Question: This might be a stupid question, I have just a little confusion on the suffix '.svc' on ODATA service, since most of examples I see always have suffix '.svc' at root URL, example:
<URL>
Or even on <URL> example:

When building ODATA on ASP.NET Web Api, I see that the suffix '.svc' is not actually mandatory, we can add it if we want on routing config.
So what is the purpose to add suffix '.svc' to the root URL in order to build ODATA service or it's just the convention to specify that this is ODATA ?
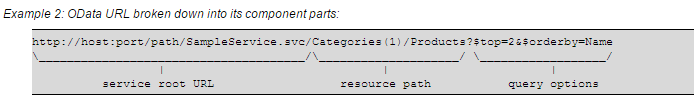
Answer: The '.svc' extension was used by WCF Services as the Service-Document and the entry point of the service. Since Web-API uses routing, you do not have (and need) this svc-file. You can however simulate one if you like to, but it is not good practice.
In fact the '.svc' ending was one thing that most of the former WCF developers try to hide, because it was not useful and very confusing. It is better to prefix RESTfull service with something like '/api/Products(1)' or a version 'api/v1/Products(1)'